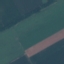
Land use / land cover: AnnualCrop